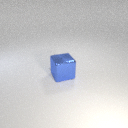
large blue metal cube